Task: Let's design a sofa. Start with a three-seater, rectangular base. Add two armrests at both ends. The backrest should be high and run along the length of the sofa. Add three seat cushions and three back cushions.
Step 69:
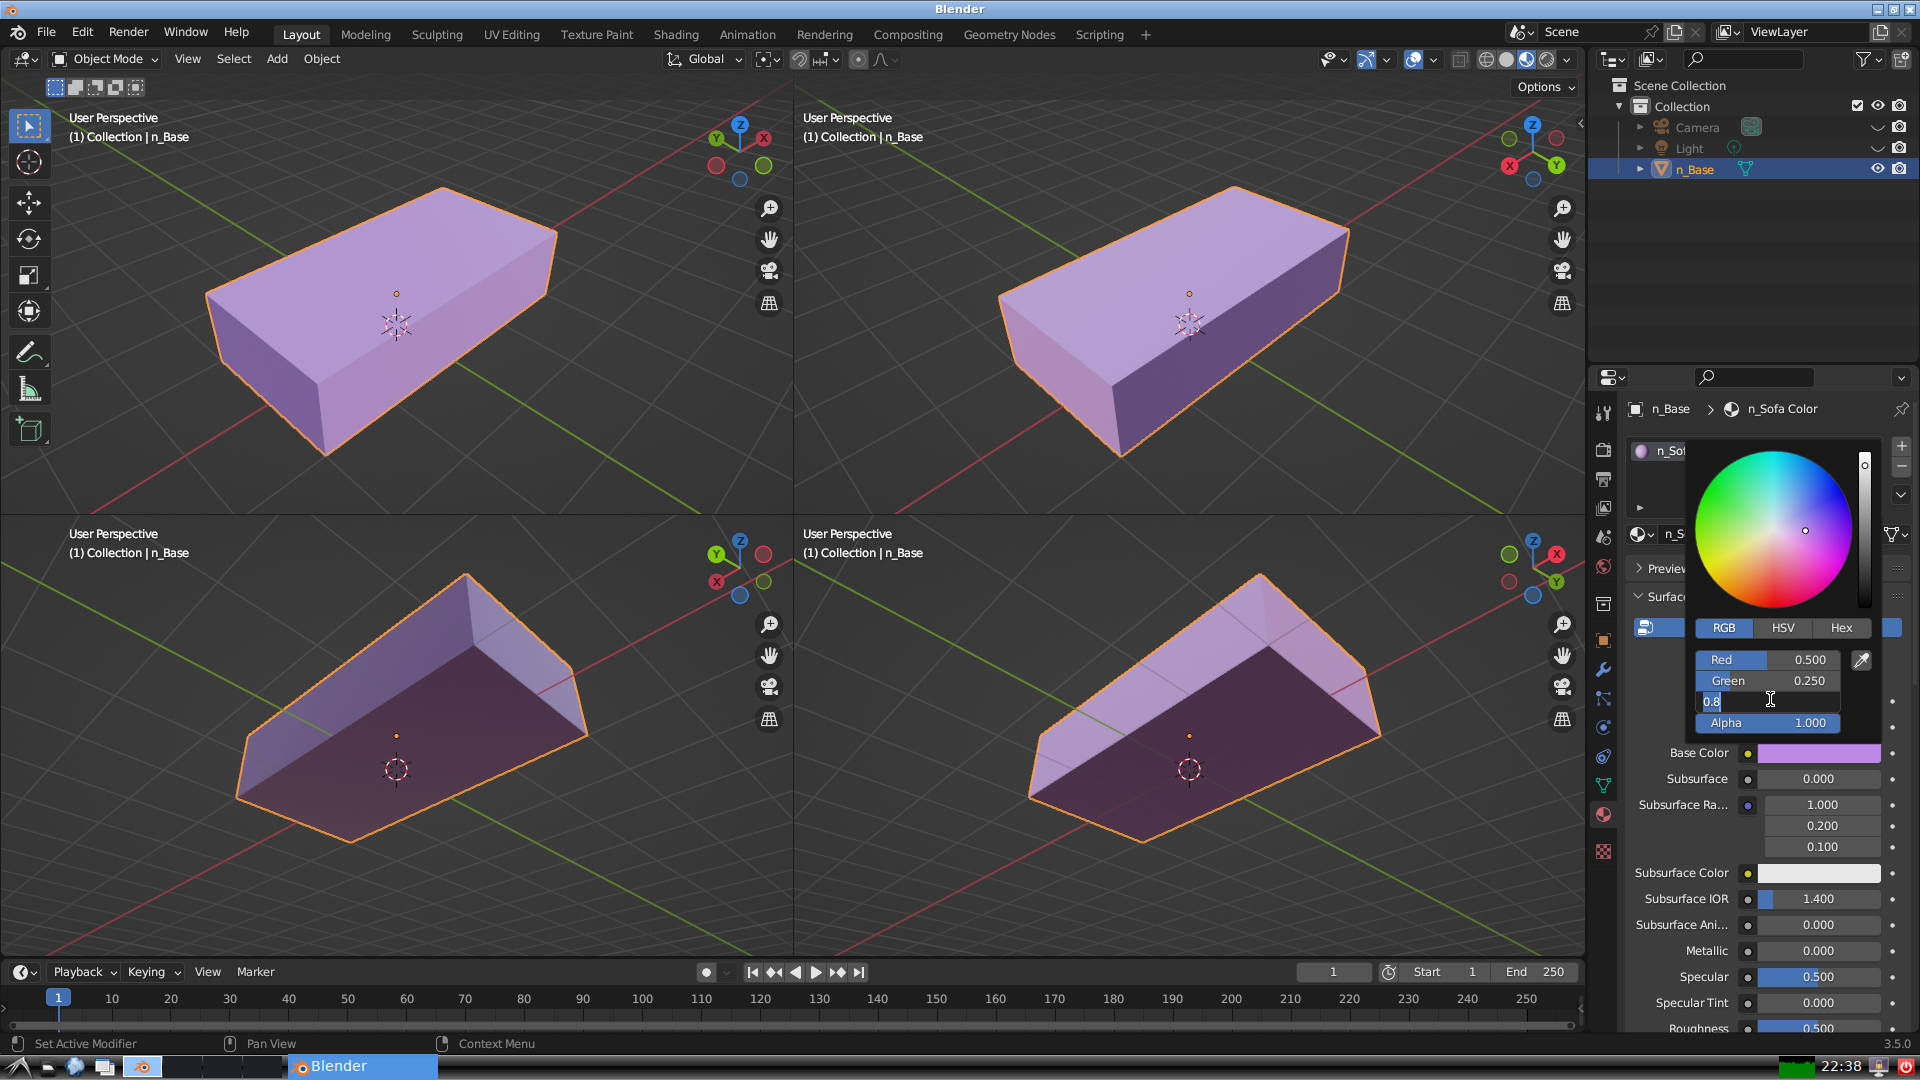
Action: input_text: 0.1